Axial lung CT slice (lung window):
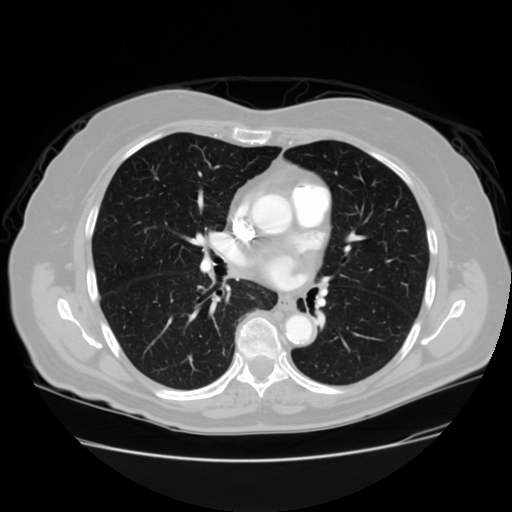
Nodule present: no